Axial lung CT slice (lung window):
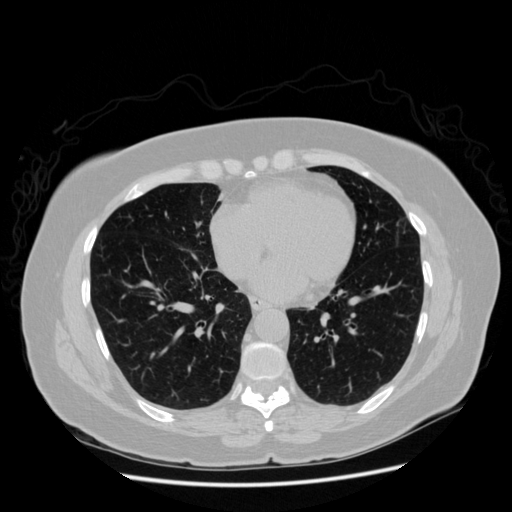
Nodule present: no